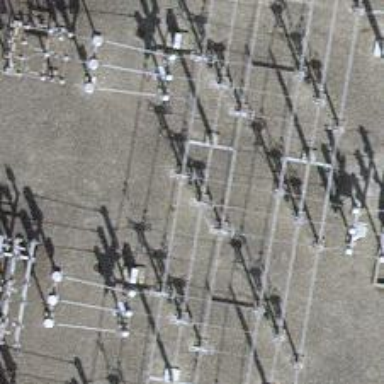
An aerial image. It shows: Power line with 3 cables. The line type is busbar.